Interaction volume radius: 5 \u00c5
Interaction volume height: 15 \u00c5
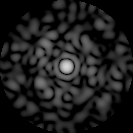
Disorder parameter: 0.8203